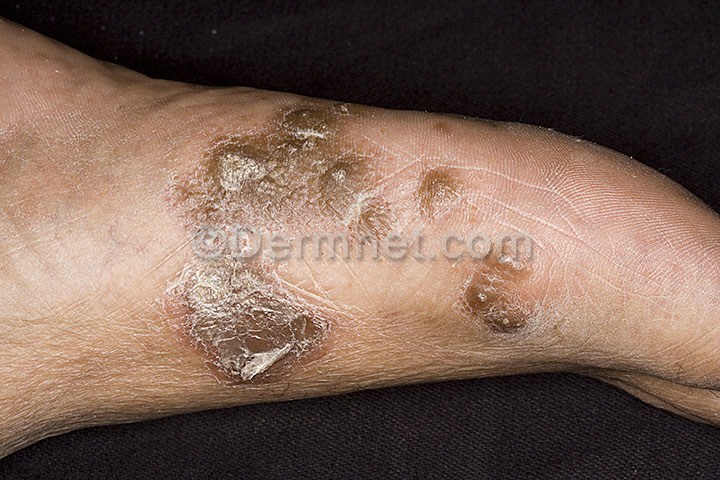
Disease: Psoriasis pictures Lichen Planus and related diseases